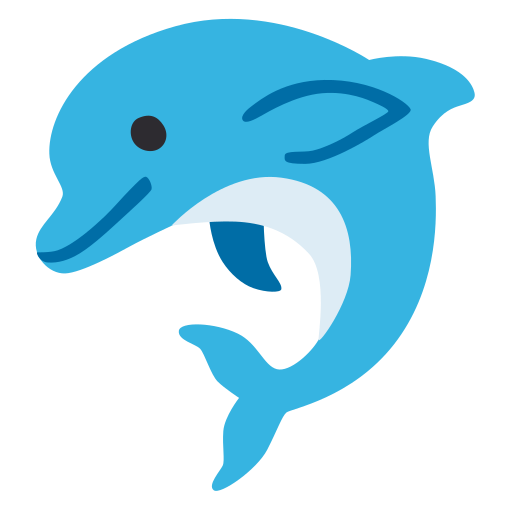
Emoji: 🐬